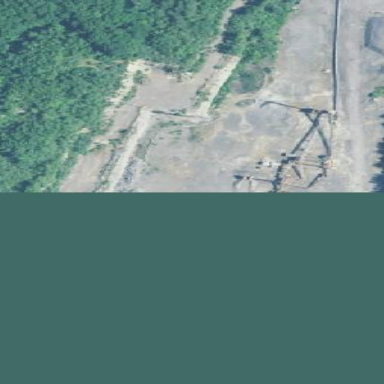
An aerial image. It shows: Quarry area.